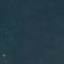
Land use / land cover: Forest